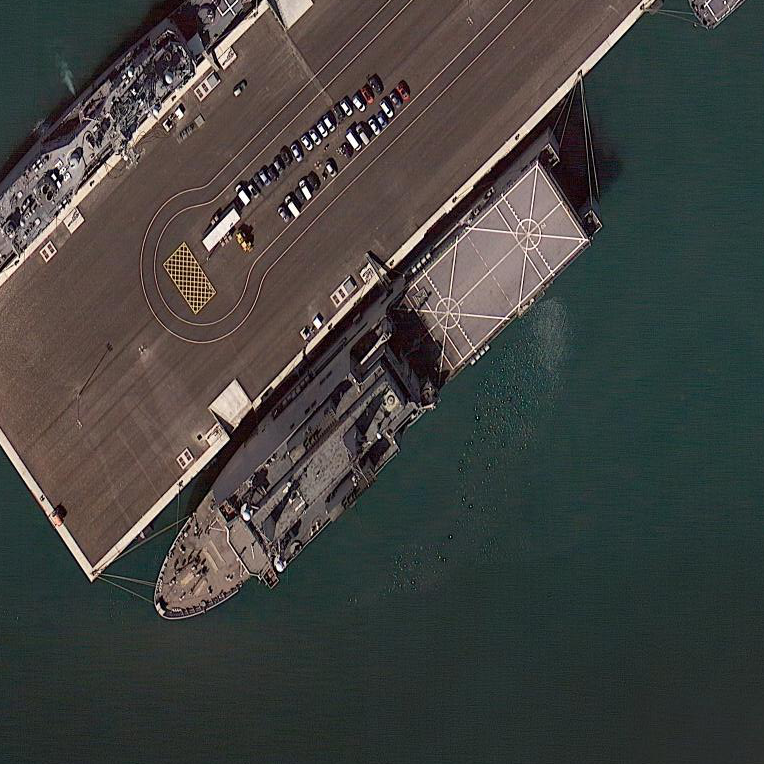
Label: combat